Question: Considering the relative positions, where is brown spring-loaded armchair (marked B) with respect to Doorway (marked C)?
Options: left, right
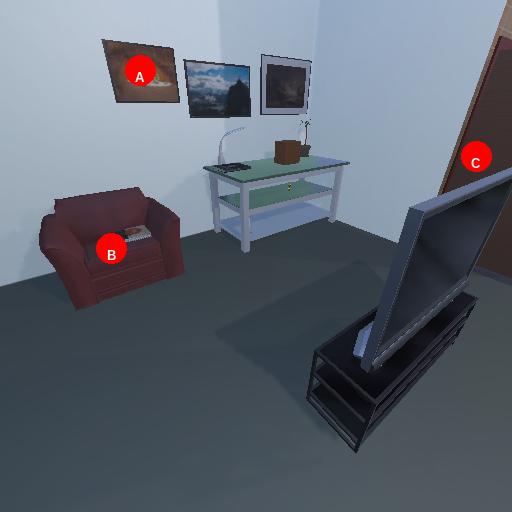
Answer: left